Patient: sex M, age 44
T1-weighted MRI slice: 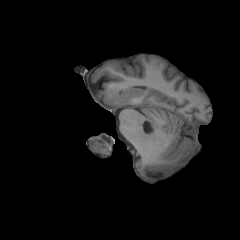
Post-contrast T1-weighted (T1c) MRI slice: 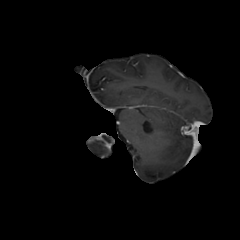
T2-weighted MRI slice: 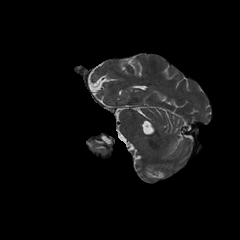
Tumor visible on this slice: no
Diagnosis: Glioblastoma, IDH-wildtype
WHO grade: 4